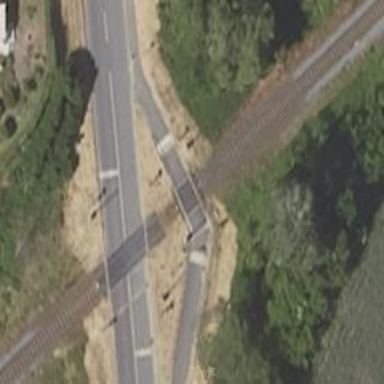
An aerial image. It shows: Level crossing with both lights and saltire in place.